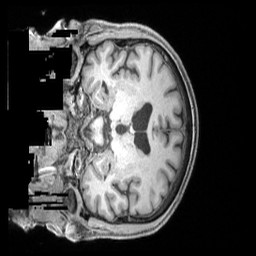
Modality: T1w
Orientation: coronal
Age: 64
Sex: male